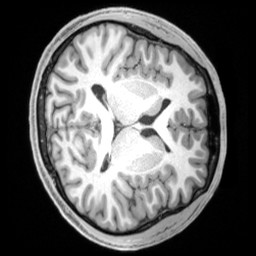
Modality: T1w
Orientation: axial
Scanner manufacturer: siemens
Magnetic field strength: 3 T
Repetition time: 2.5 s
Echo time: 0.00218 s